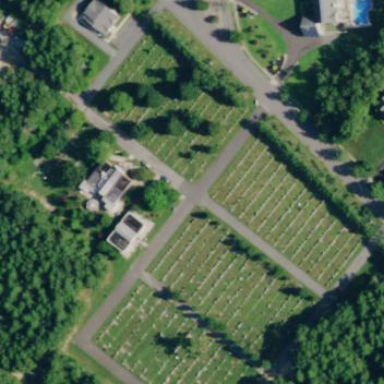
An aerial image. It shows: Cemetery.